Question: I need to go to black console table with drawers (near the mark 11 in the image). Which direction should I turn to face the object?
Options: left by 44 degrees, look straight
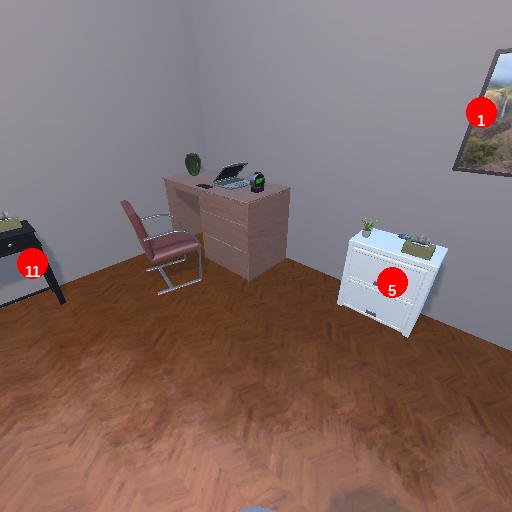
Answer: left by 44 degrees